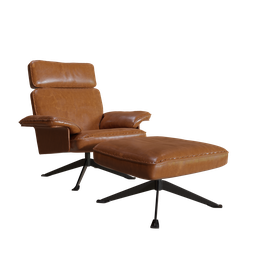
Label: furniture